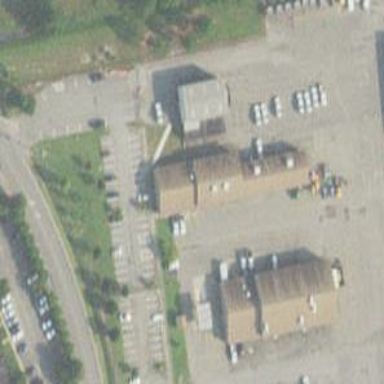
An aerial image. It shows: Road depot.